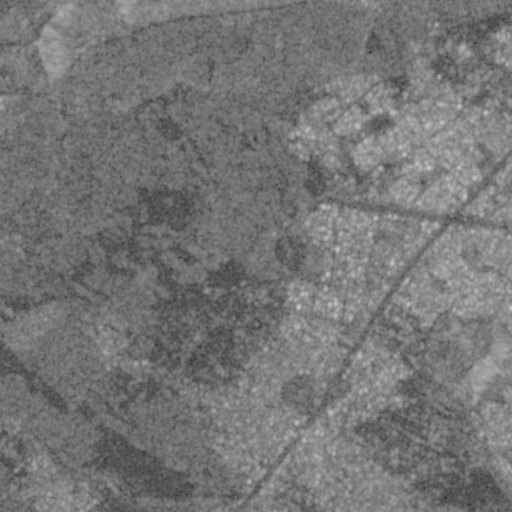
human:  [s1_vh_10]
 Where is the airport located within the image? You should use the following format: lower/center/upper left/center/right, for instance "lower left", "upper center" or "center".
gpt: The airport is located in the lower left of the image.
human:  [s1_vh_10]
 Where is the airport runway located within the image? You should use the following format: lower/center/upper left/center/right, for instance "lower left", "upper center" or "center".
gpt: The airport runway is located in the lower left of the image.
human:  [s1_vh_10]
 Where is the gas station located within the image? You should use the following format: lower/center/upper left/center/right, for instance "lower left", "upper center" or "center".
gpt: The gas station is located in the center right of the image.
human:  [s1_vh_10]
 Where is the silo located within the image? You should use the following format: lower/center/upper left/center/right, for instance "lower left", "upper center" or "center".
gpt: The silo is located in the center right of the image.
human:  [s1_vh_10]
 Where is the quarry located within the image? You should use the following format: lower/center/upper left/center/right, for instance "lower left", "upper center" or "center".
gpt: There is no quarry in the image.

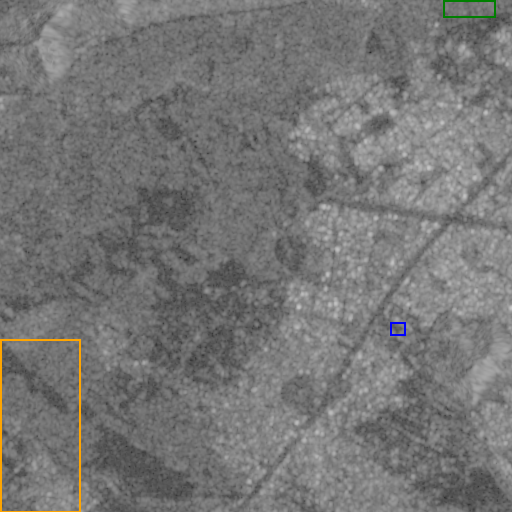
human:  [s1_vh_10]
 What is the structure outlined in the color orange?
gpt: The structure outlined in orange is an airport.
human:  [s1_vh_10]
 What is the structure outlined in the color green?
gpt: The structure outlined in green is a park.
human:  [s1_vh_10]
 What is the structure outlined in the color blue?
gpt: The structure outlined in blue is a silo.
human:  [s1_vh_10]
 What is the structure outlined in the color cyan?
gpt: There is no cyan outline.